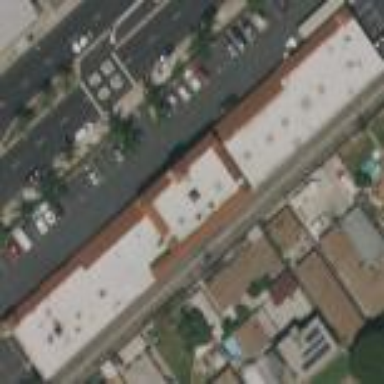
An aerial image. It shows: Retail building.